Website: crate-barrel
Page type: customer-info-address
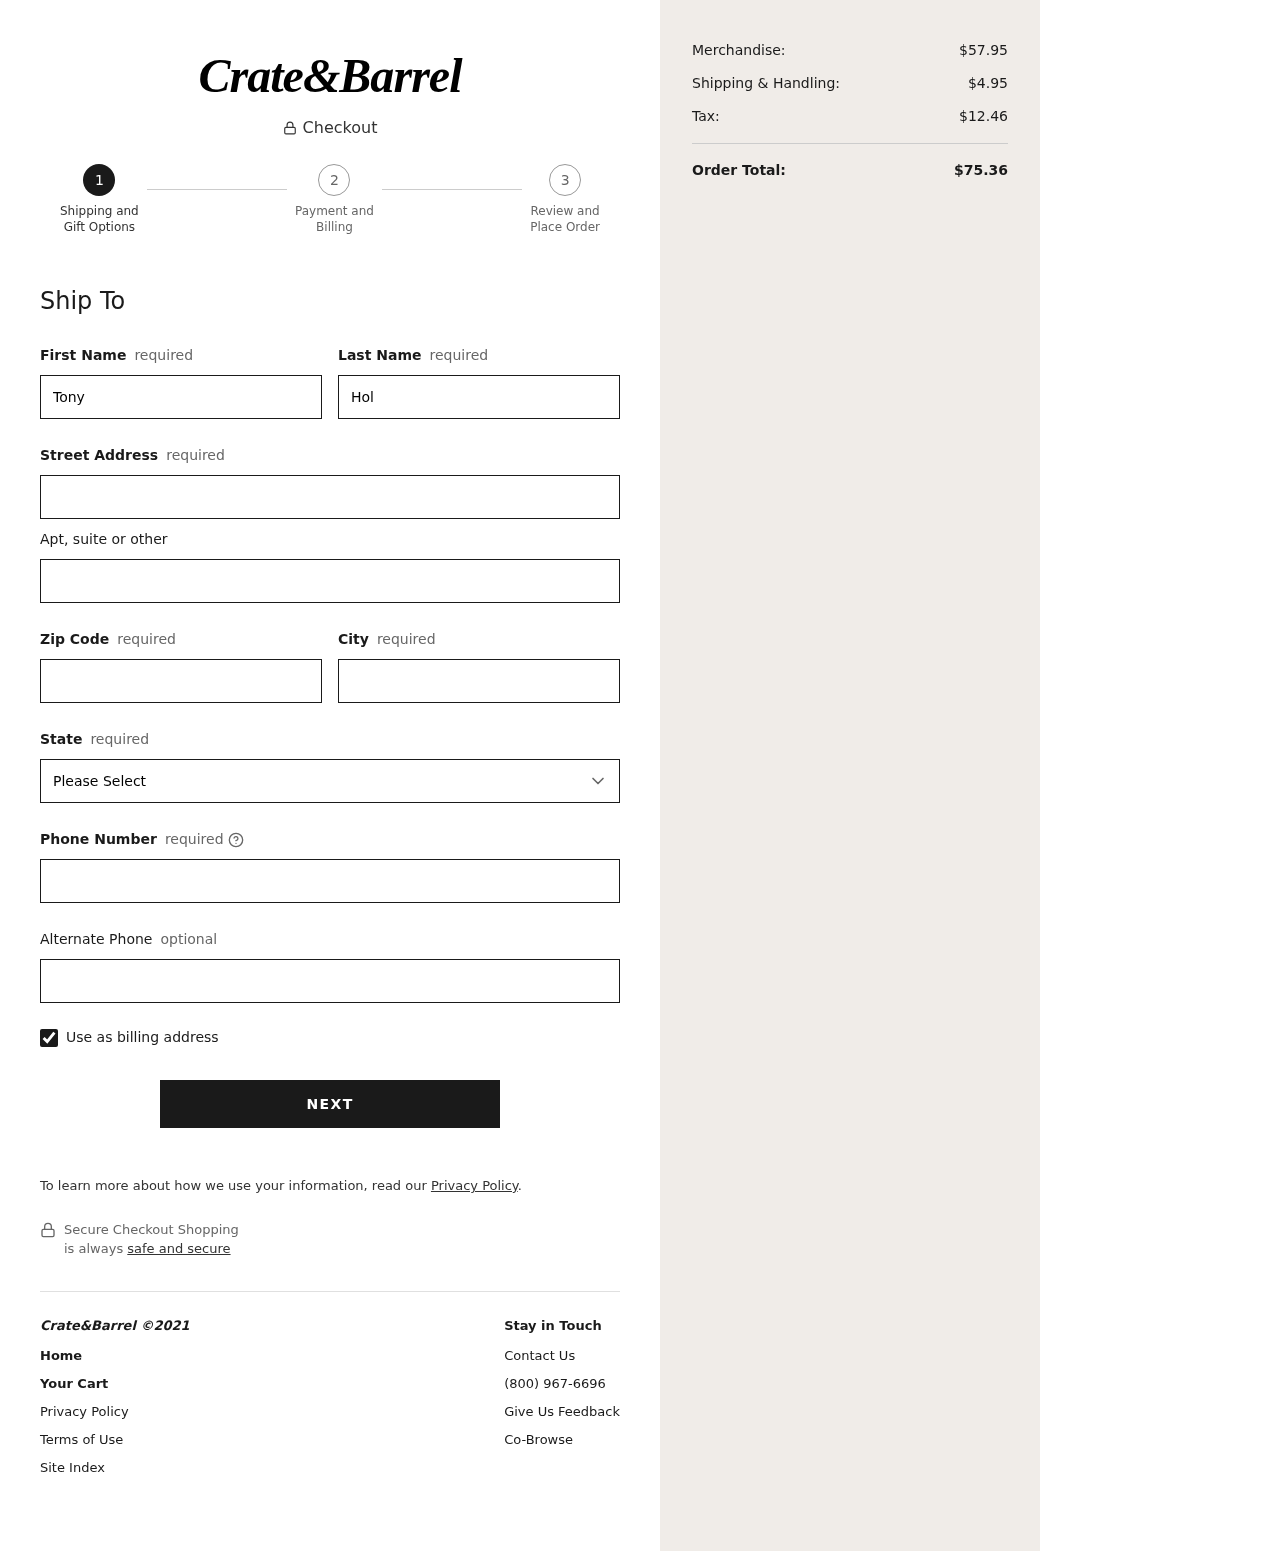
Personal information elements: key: PII_STATE
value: Virginia
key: PII_FIRSTNAME
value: Tony
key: PII_LASTNAME
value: Holt
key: PII_STREET
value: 2508 Davis Square
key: PII_POSTCODE
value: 47989
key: PII_CITY
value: Buchananchester
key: PII_PHONE
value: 4425369624
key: PII_PHONE_ALT
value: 2347359914
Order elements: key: ORDER_SUBTOTAL
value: $57.95
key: ORDER_SHIPPING_COST
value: $4.95
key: ORDER_TAX
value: $12.46
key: ORDER_TOTAL
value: $75.36